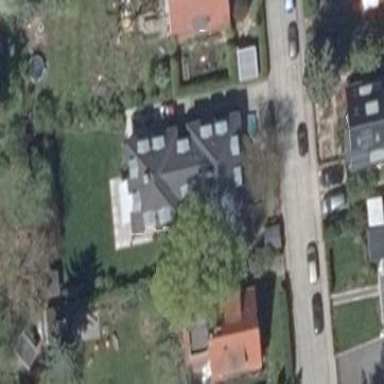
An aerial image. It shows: Simple house.